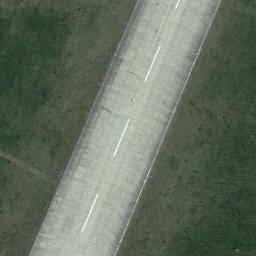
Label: runway